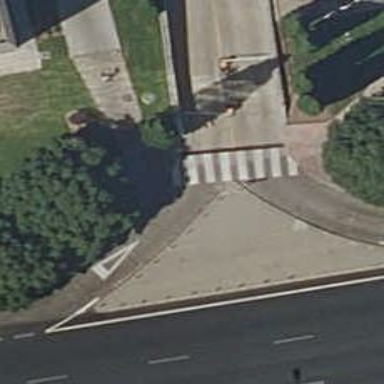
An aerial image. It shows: Uncontrolled road crossing.